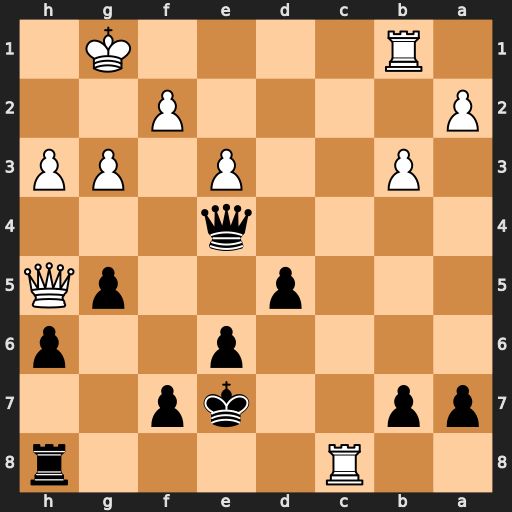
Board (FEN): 2R4r/pp2kp2/4p2p/3p2pQ/4q3/1P2P1PP/P4P2/1R4K1
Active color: b
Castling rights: -
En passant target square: -
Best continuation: Qxb1+ Rc1 Qxc1+